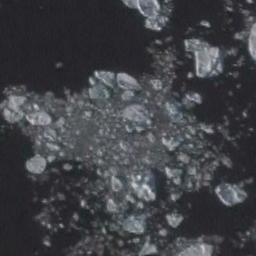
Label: sea_ice